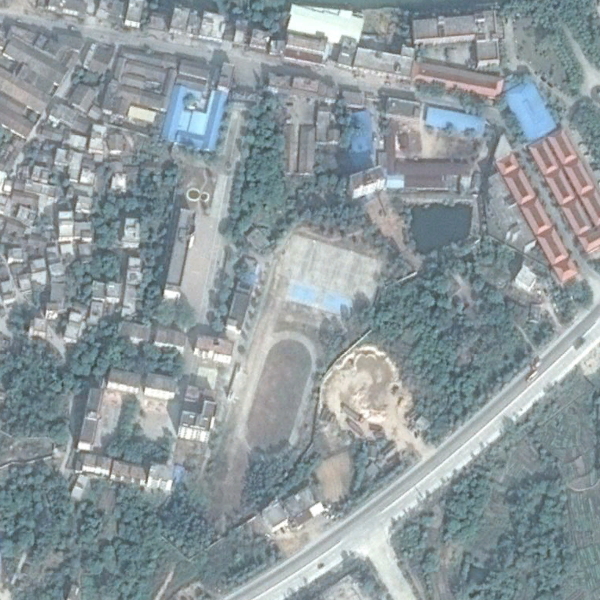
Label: Resort